Question: I tried to develop a sample Alarm Application.
I was searched Google and Stackoverflow, but no result for snooze/dismiss animation like default alarm app.

Anybody help me..
Thanks for your valuable answers..
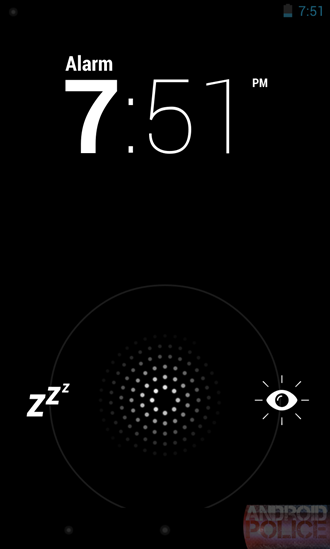
Answer: Be sure that you have a pic of the desired animation in your list of animation elements. (In Frame by frame or Tween ). Hope this helps.